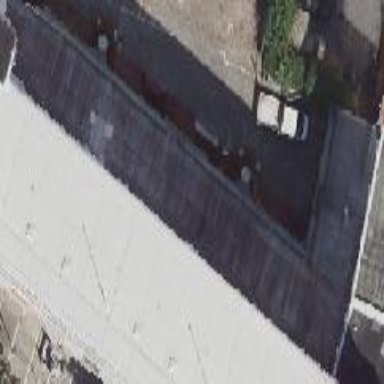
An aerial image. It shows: Commercial building.